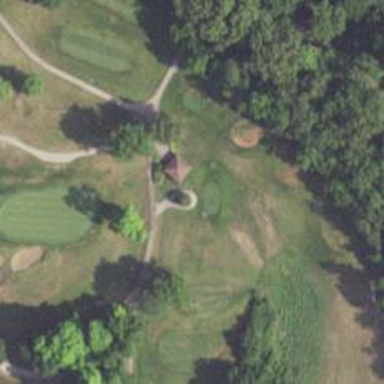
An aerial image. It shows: Pathway for golfing.